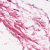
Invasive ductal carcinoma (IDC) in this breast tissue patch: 0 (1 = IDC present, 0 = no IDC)